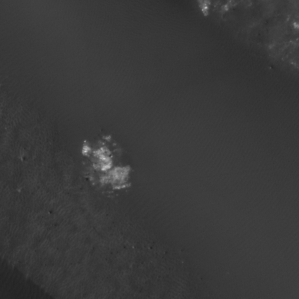
Label: non_frost